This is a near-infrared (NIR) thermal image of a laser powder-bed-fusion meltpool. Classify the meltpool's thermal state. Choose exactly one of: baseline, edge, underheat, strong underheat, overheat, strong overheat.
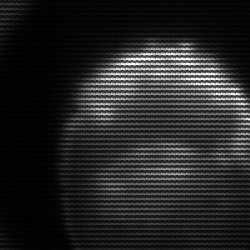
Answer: edge